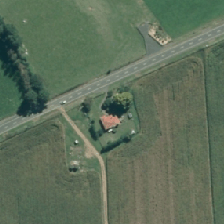
Land cover: shortrotation_cropland